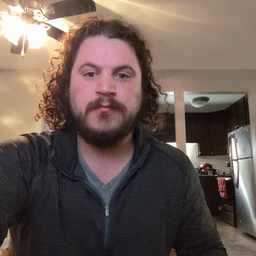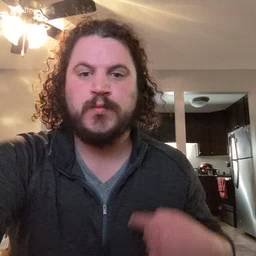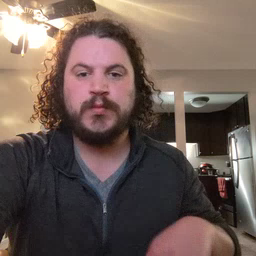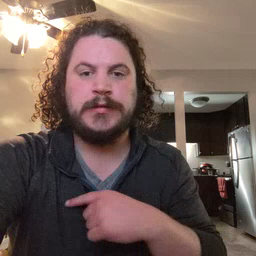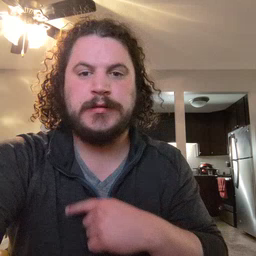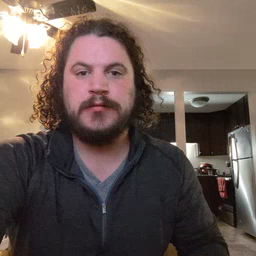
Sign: weus